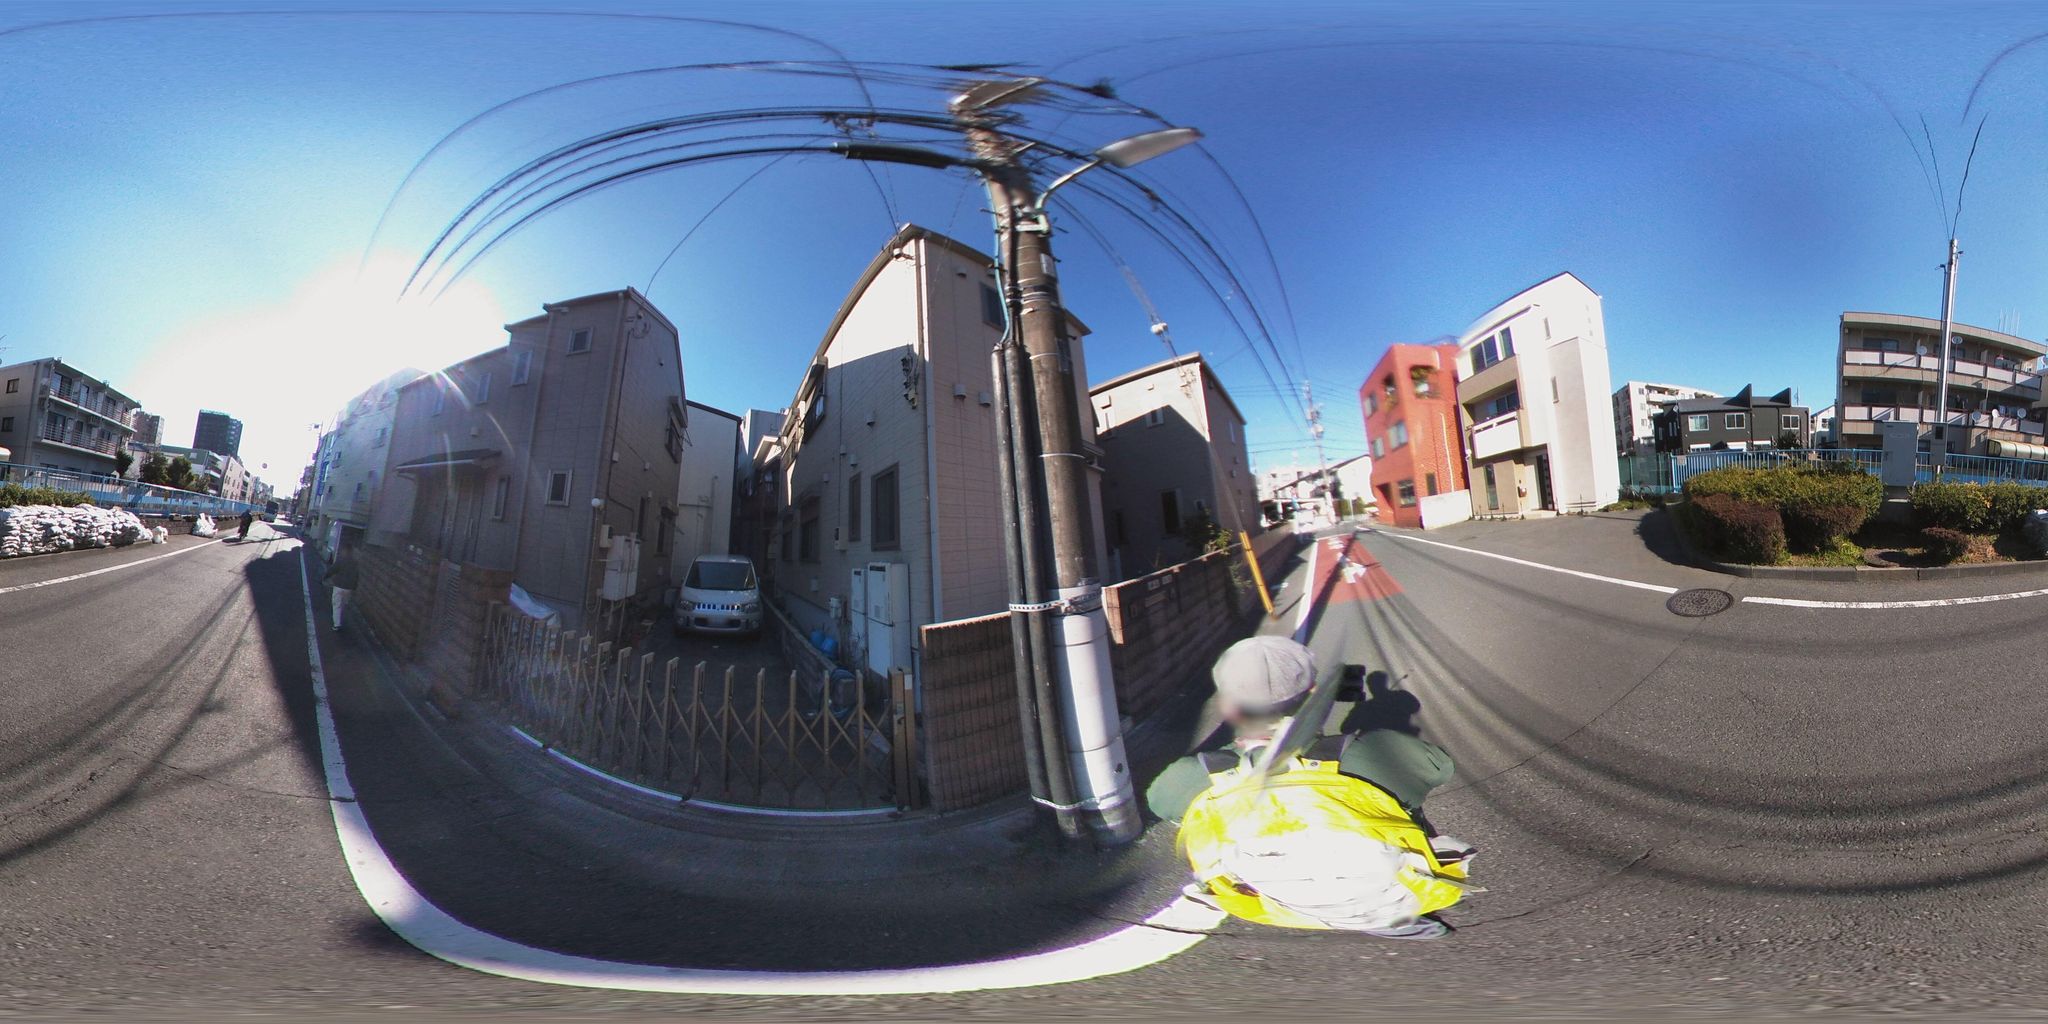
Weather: snowy
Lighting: day
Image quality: good
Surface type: cycling surface
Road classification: unclassified
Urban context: urban centre
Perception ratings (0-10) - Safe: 0.98, Lively: 6.03, Beautiful: 4.29, Boring: 5.26, Depressing: 7.34, Wealthy: 4.76